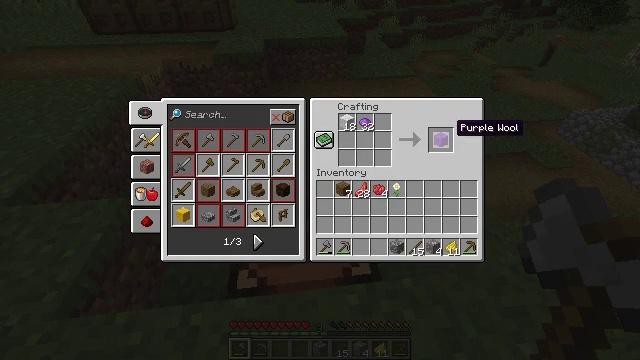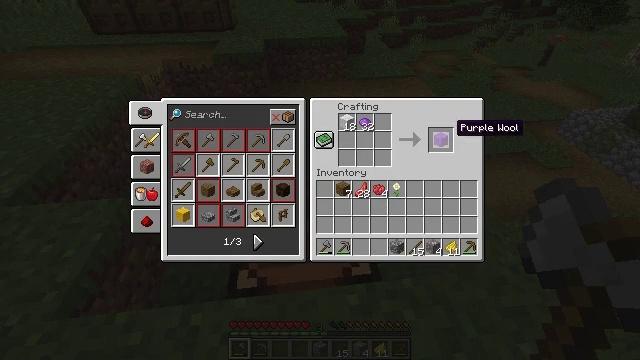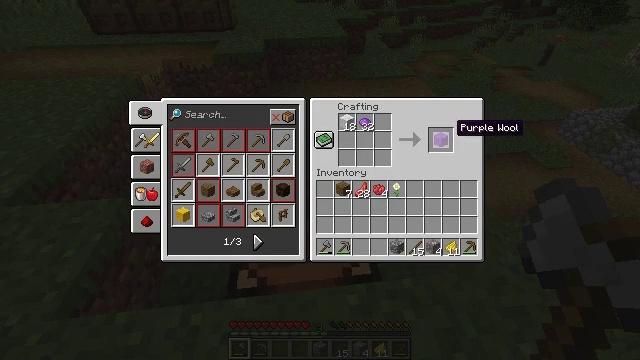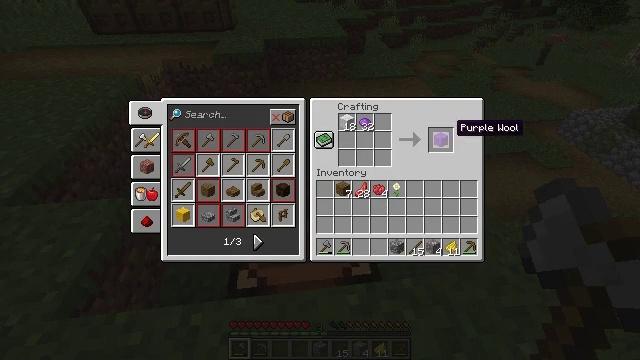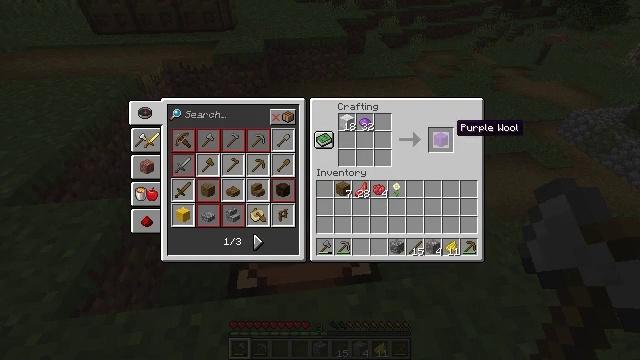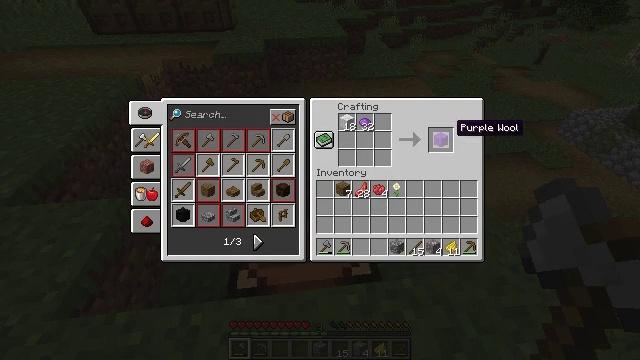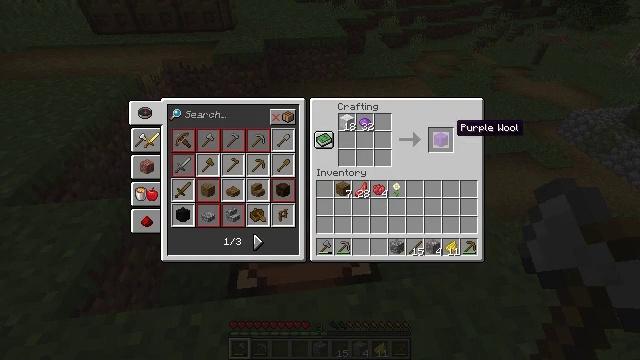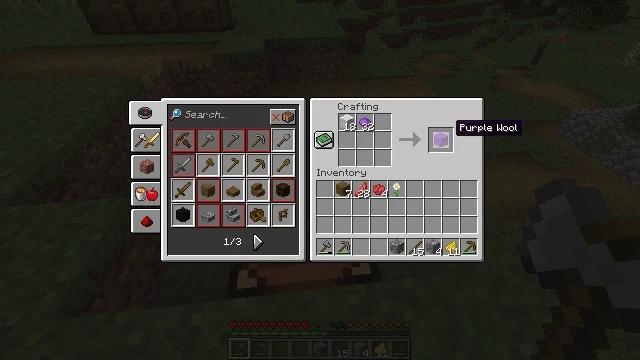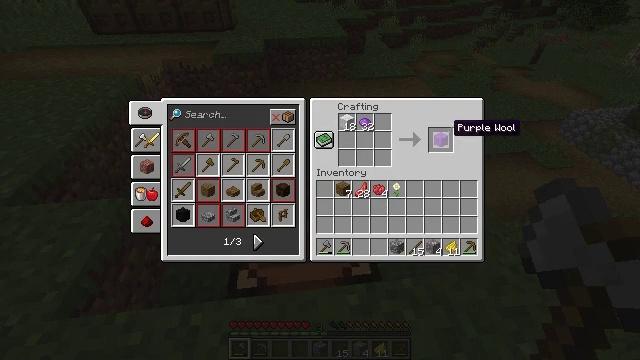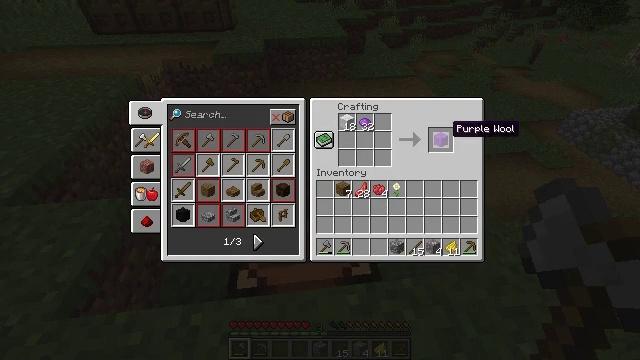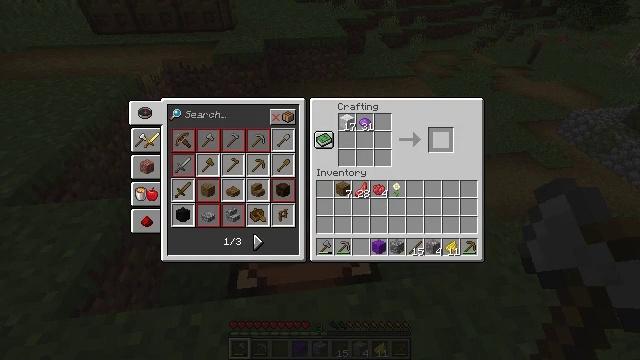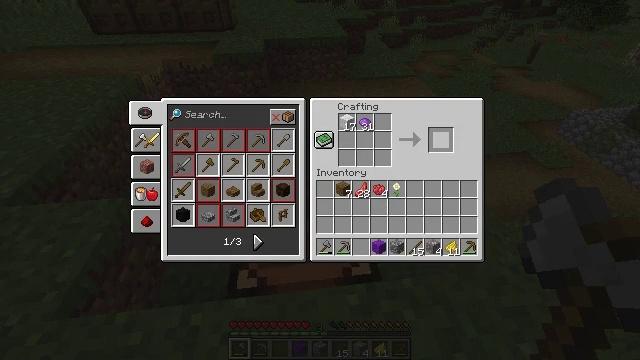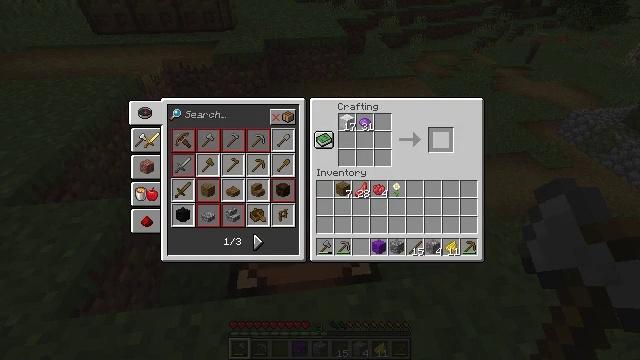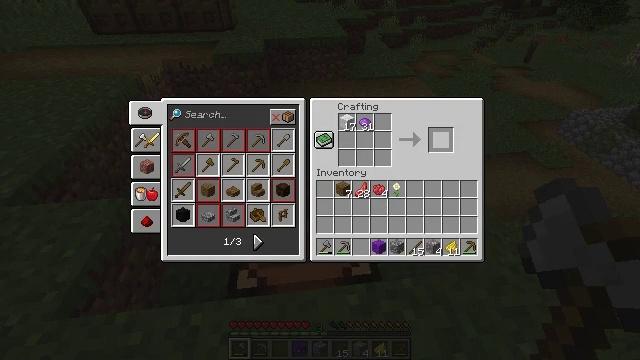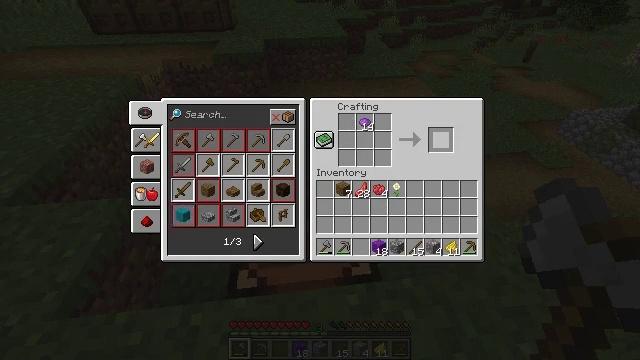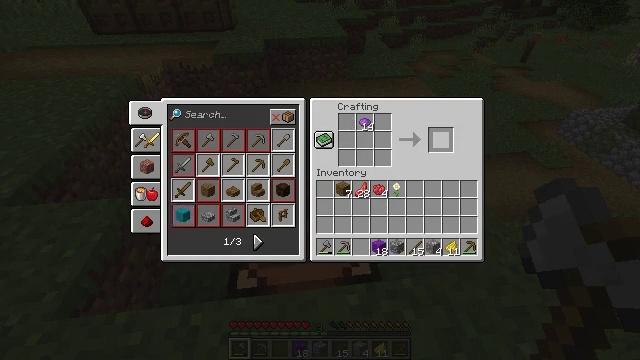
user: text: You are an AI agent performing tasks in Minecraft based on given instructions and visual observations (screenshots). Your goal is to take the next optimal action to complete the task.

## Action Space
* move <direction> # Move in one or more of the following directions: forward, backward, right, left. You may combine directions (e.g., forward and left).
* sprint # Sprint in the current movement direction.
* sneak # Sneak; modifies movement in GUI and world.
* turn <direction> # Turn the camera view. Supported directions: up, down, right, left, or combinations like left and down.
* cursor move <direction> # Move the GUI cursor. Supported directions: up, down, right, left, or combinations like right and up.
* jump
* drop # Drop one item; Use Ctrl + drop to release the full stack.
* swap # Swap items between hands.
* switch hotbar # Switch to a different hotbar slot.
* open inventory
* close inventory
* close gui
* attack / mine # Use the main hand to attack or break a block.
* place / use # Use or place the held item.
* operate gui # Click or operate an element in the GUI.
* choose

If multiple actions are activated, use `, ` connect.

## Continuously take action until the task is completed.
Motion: motion action
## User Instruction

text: Use purple dye and wool to craft purple wool.
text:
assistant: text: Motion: sneak
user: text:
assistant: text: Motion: sneak
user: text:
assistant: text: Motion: sneak
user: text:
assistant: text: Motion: sneak
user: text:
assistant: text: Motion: sneak
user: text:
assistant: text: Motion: sneak
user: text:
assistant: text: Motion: sneak
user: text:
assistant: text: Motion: sneak
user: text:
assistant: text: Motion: sneak
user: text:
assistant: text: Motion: sneak, operate gui
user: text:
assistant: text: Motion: sneak, operate gui
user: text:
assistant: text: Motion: sneak
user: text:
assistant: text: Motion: sneak
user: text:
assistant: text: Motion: sneak
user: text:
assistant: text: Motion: sneak
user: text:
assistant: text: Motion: sneak